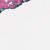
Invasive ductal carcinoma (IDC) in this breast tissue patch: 0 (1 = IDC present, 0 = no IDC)